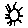
Label: sun